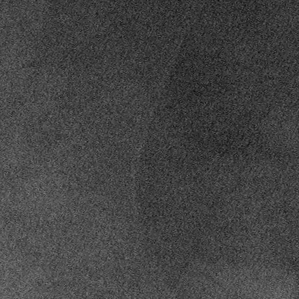
Label: frost